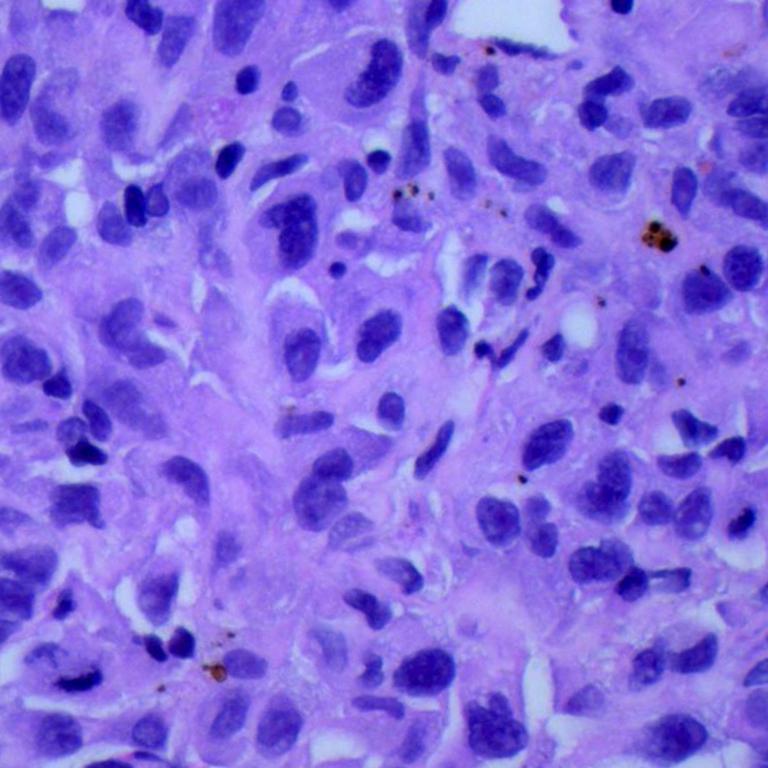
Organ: lung
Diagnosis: adenocarcinomas